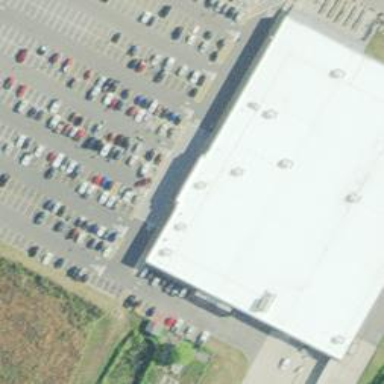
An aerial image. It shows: Supermarket.